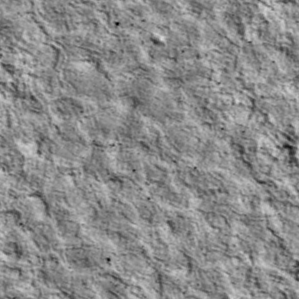
Label: non_frost